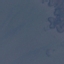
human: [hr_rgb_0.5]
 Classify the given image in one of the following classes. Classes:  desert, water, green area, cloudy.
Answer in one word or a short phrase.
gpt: water